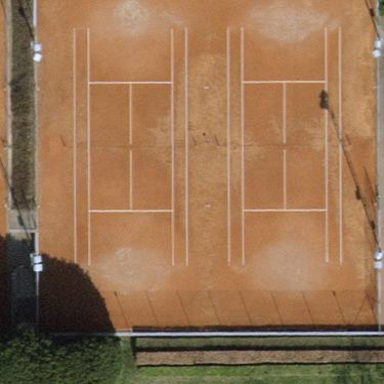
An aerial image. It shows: Tennis court on the leisure land pitch.